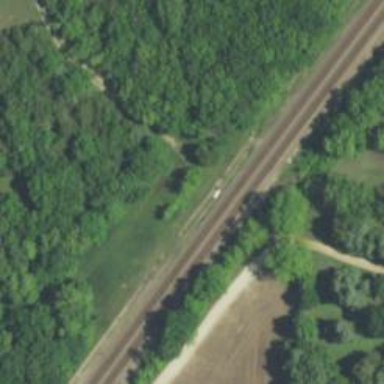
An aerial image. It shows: Railway with two tracks.